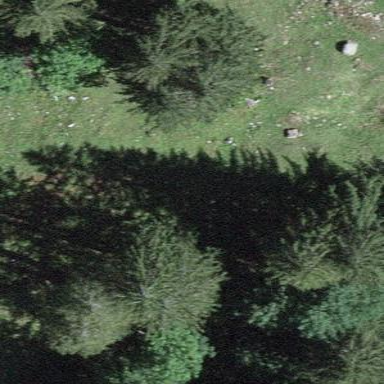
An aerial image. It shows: Forest area.